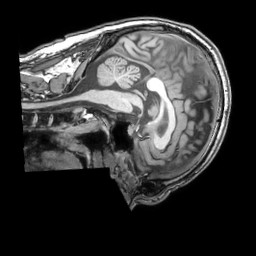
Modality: T1w
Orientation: sagittal
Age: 43
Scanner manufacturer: philips
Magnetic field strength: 3 T
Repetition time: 0.007 s
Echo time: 0.003501 s